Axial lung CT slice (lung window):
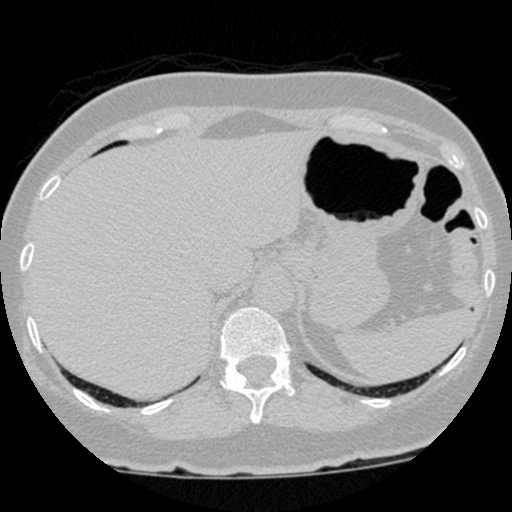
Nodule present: no